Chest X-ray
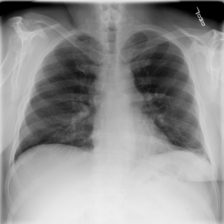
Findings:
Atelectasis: negative
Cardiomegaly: negative
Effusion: positive
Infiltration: positive
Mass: negative
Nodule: negative
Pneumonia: negative
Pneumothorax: negative
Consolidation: negative
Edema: negative
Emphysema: negative
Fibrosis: positive
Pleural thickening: negative
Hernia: negative